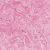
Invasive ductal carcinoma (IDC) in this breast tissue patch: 0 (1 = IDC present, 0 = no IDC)